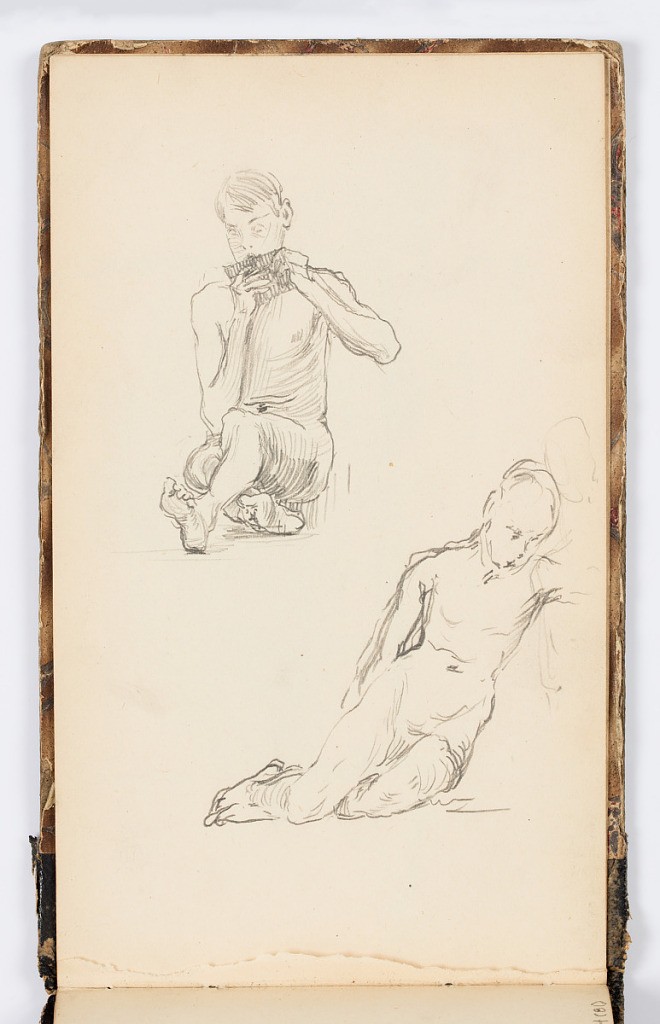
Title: Sketchbook Page
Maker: Kenyon Cox, American, 1856–1919
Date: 1875
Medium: Graphite on paper
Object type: Sketchbook folio
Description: Sketches of two figures seated on the groud. One figure plays a pan flute.